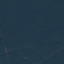
Land use / land cover: Forest